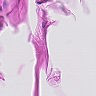
Metastatic tissue present: no